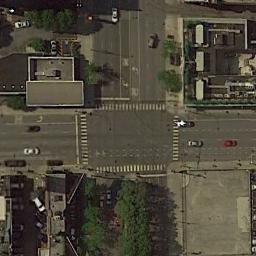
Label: intersection